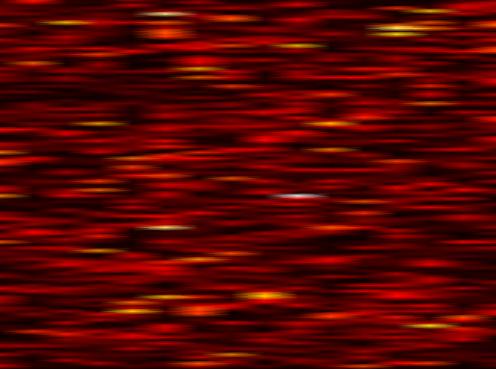
Label: FOFDM